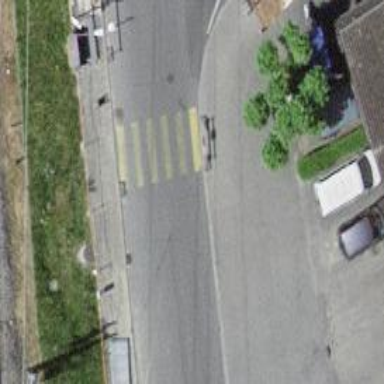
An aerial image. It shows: Uncontrolled crossing on the road.